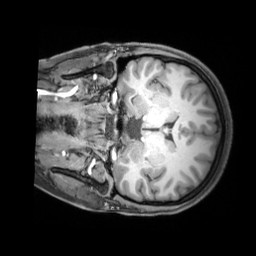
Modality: T1w
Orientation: coronal
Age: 25
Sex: female
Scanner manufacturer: siemens
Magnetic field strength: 3 T
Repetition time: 1.97 s
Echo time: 0.00206 s